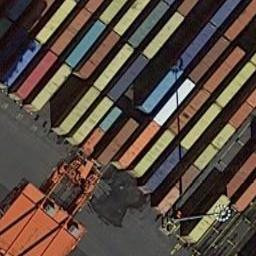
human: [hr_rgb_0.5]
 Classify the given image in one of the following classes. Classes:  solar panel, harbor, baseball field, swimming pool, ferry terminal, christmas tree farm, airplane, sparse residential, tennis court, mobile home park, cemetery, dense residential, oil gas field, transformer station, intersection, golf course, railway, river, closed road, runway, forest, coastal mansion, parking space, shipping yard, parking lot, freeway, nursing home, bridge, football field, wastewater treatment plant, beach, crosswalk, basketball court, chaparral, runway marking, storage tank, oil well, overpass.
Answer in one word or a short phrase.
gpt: shipping yard